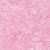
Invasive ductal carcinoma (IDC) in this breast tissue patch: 0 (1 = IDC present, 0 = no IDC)